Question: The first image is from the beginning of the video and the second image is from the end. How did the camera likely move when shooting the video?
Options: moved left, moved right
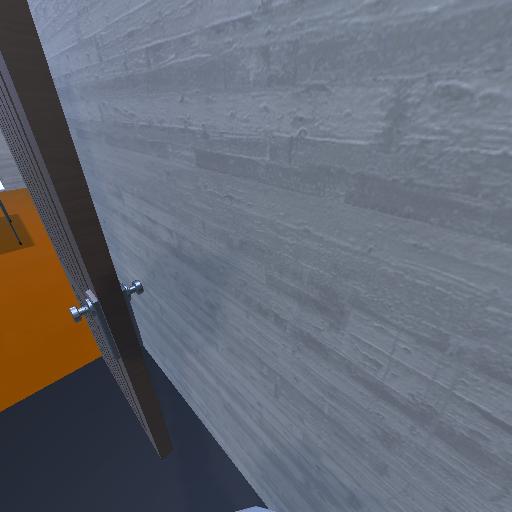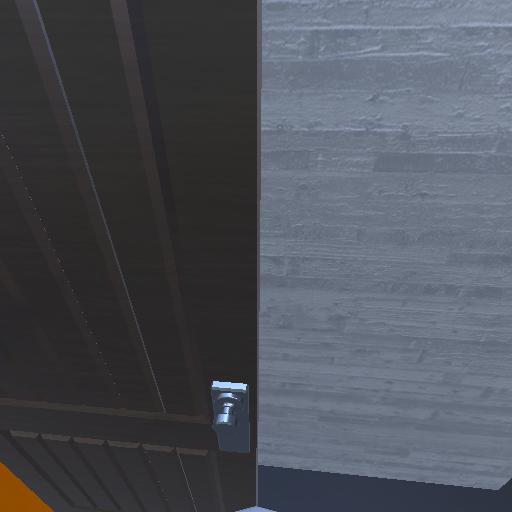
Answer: moved left